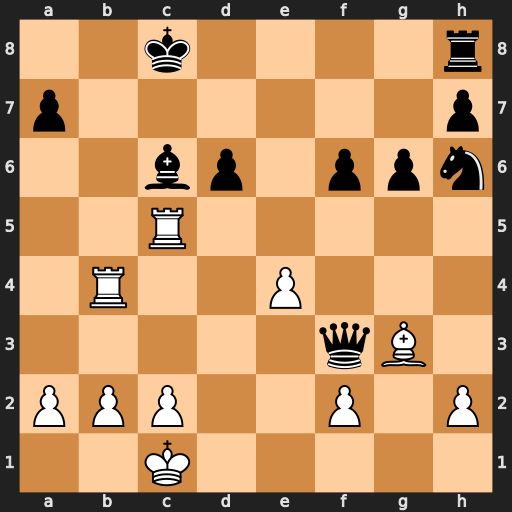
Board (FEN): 2k4r/p6p/2bp1ppn/2R5/1R2P3/5qB1/PPP2P1P/2K5
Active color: w
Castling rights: -
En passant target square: -
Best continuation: Rxc6+ Kd7 Rxd6+